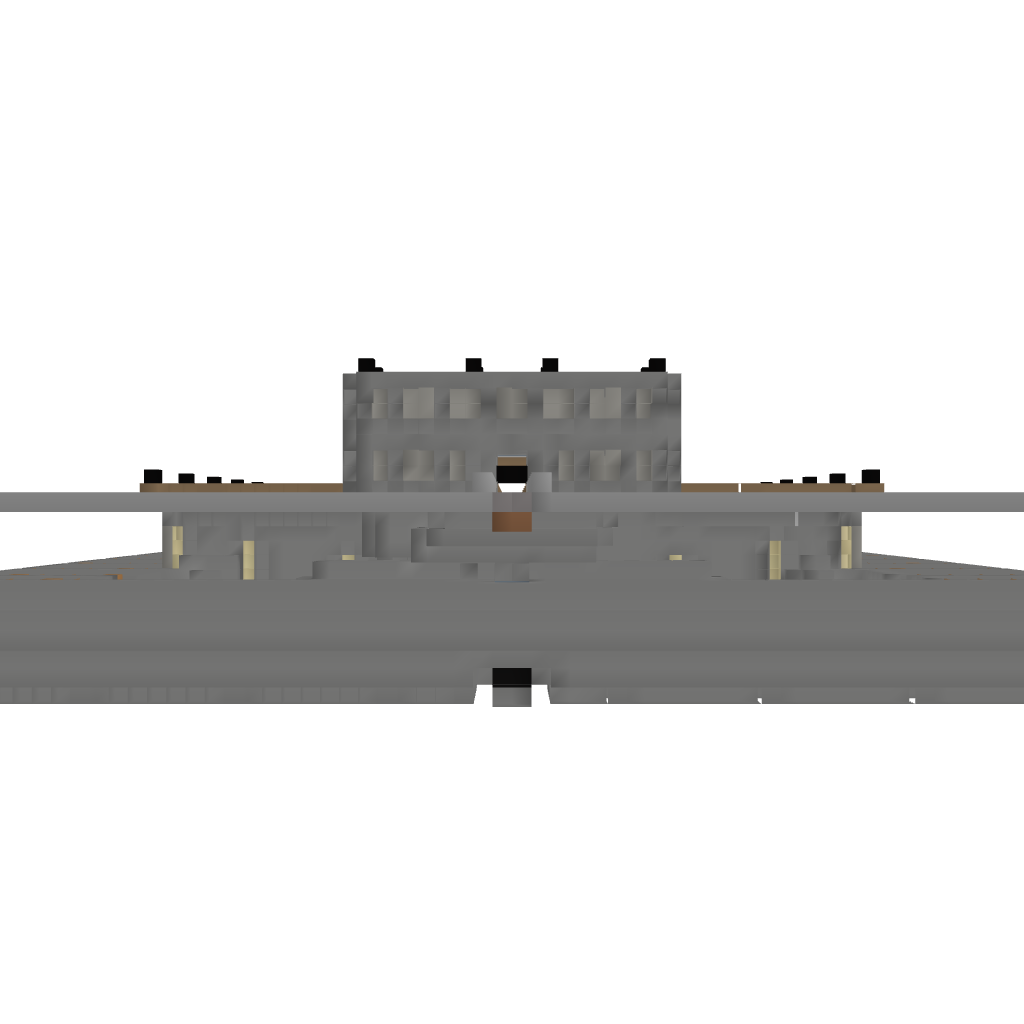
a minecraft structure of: Die Fabrik